Aerial crown-view tile of a tropical tree (Barro Colorado Island, Panama), acquired 20250616:
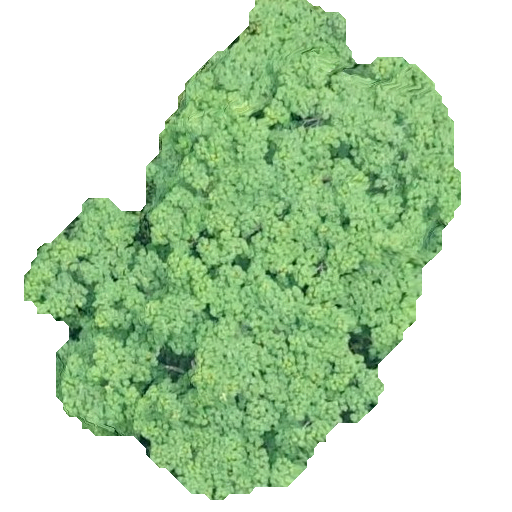
Species: Pseudobombax septenatum
GBIF accepted scientific name: Pseudobombax septenatum
Crown area: 195.636 m²